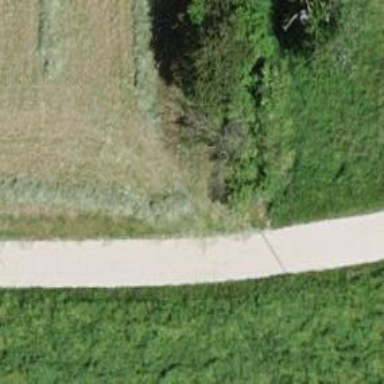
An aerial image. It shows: Hedge acting as barrier.